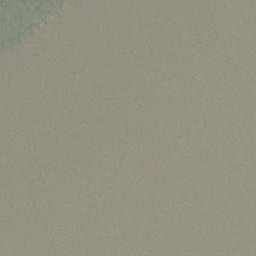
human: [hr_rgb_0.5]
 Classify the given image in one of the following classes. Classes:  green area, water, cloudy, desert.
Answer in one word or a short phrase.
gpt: cloudy